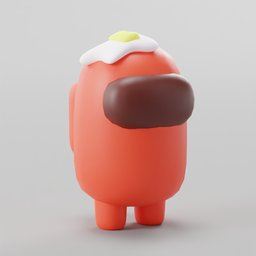
Label: nature